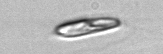
Label: Chrysochromulina